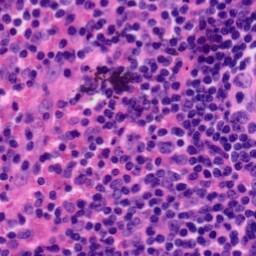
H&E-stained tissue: Tonsil